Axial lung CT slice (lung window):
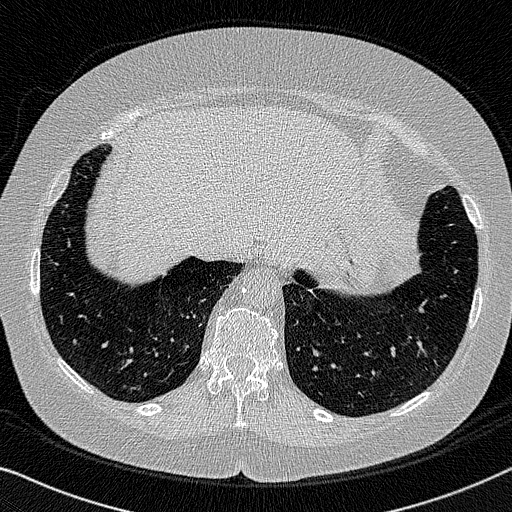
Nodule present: no